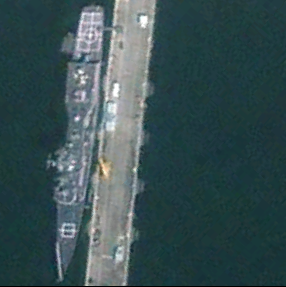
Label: cruiser